Interaction volume radius: 5 \u00c5
Interaction volume height: 20 \u00c5
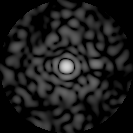
Disorder parameter: 0.7616